Interaction volume radius: 10 \u00c5
Interaction volume height: 20 \u00c5
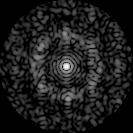
Disorder parameter: 0.811